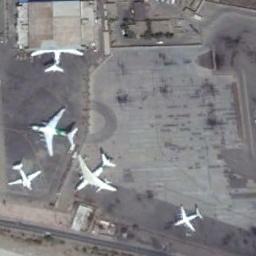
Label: airplane